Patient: sex M, age 65
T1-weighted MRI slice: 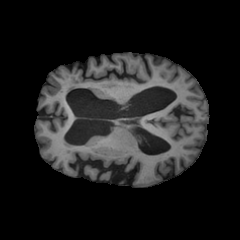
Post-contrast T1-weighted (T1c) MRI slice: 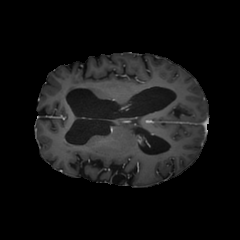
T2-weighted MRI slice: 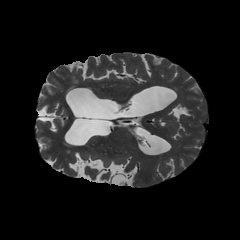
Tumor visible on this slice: no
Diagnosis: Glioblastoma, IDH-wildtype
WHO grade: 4